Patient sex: M
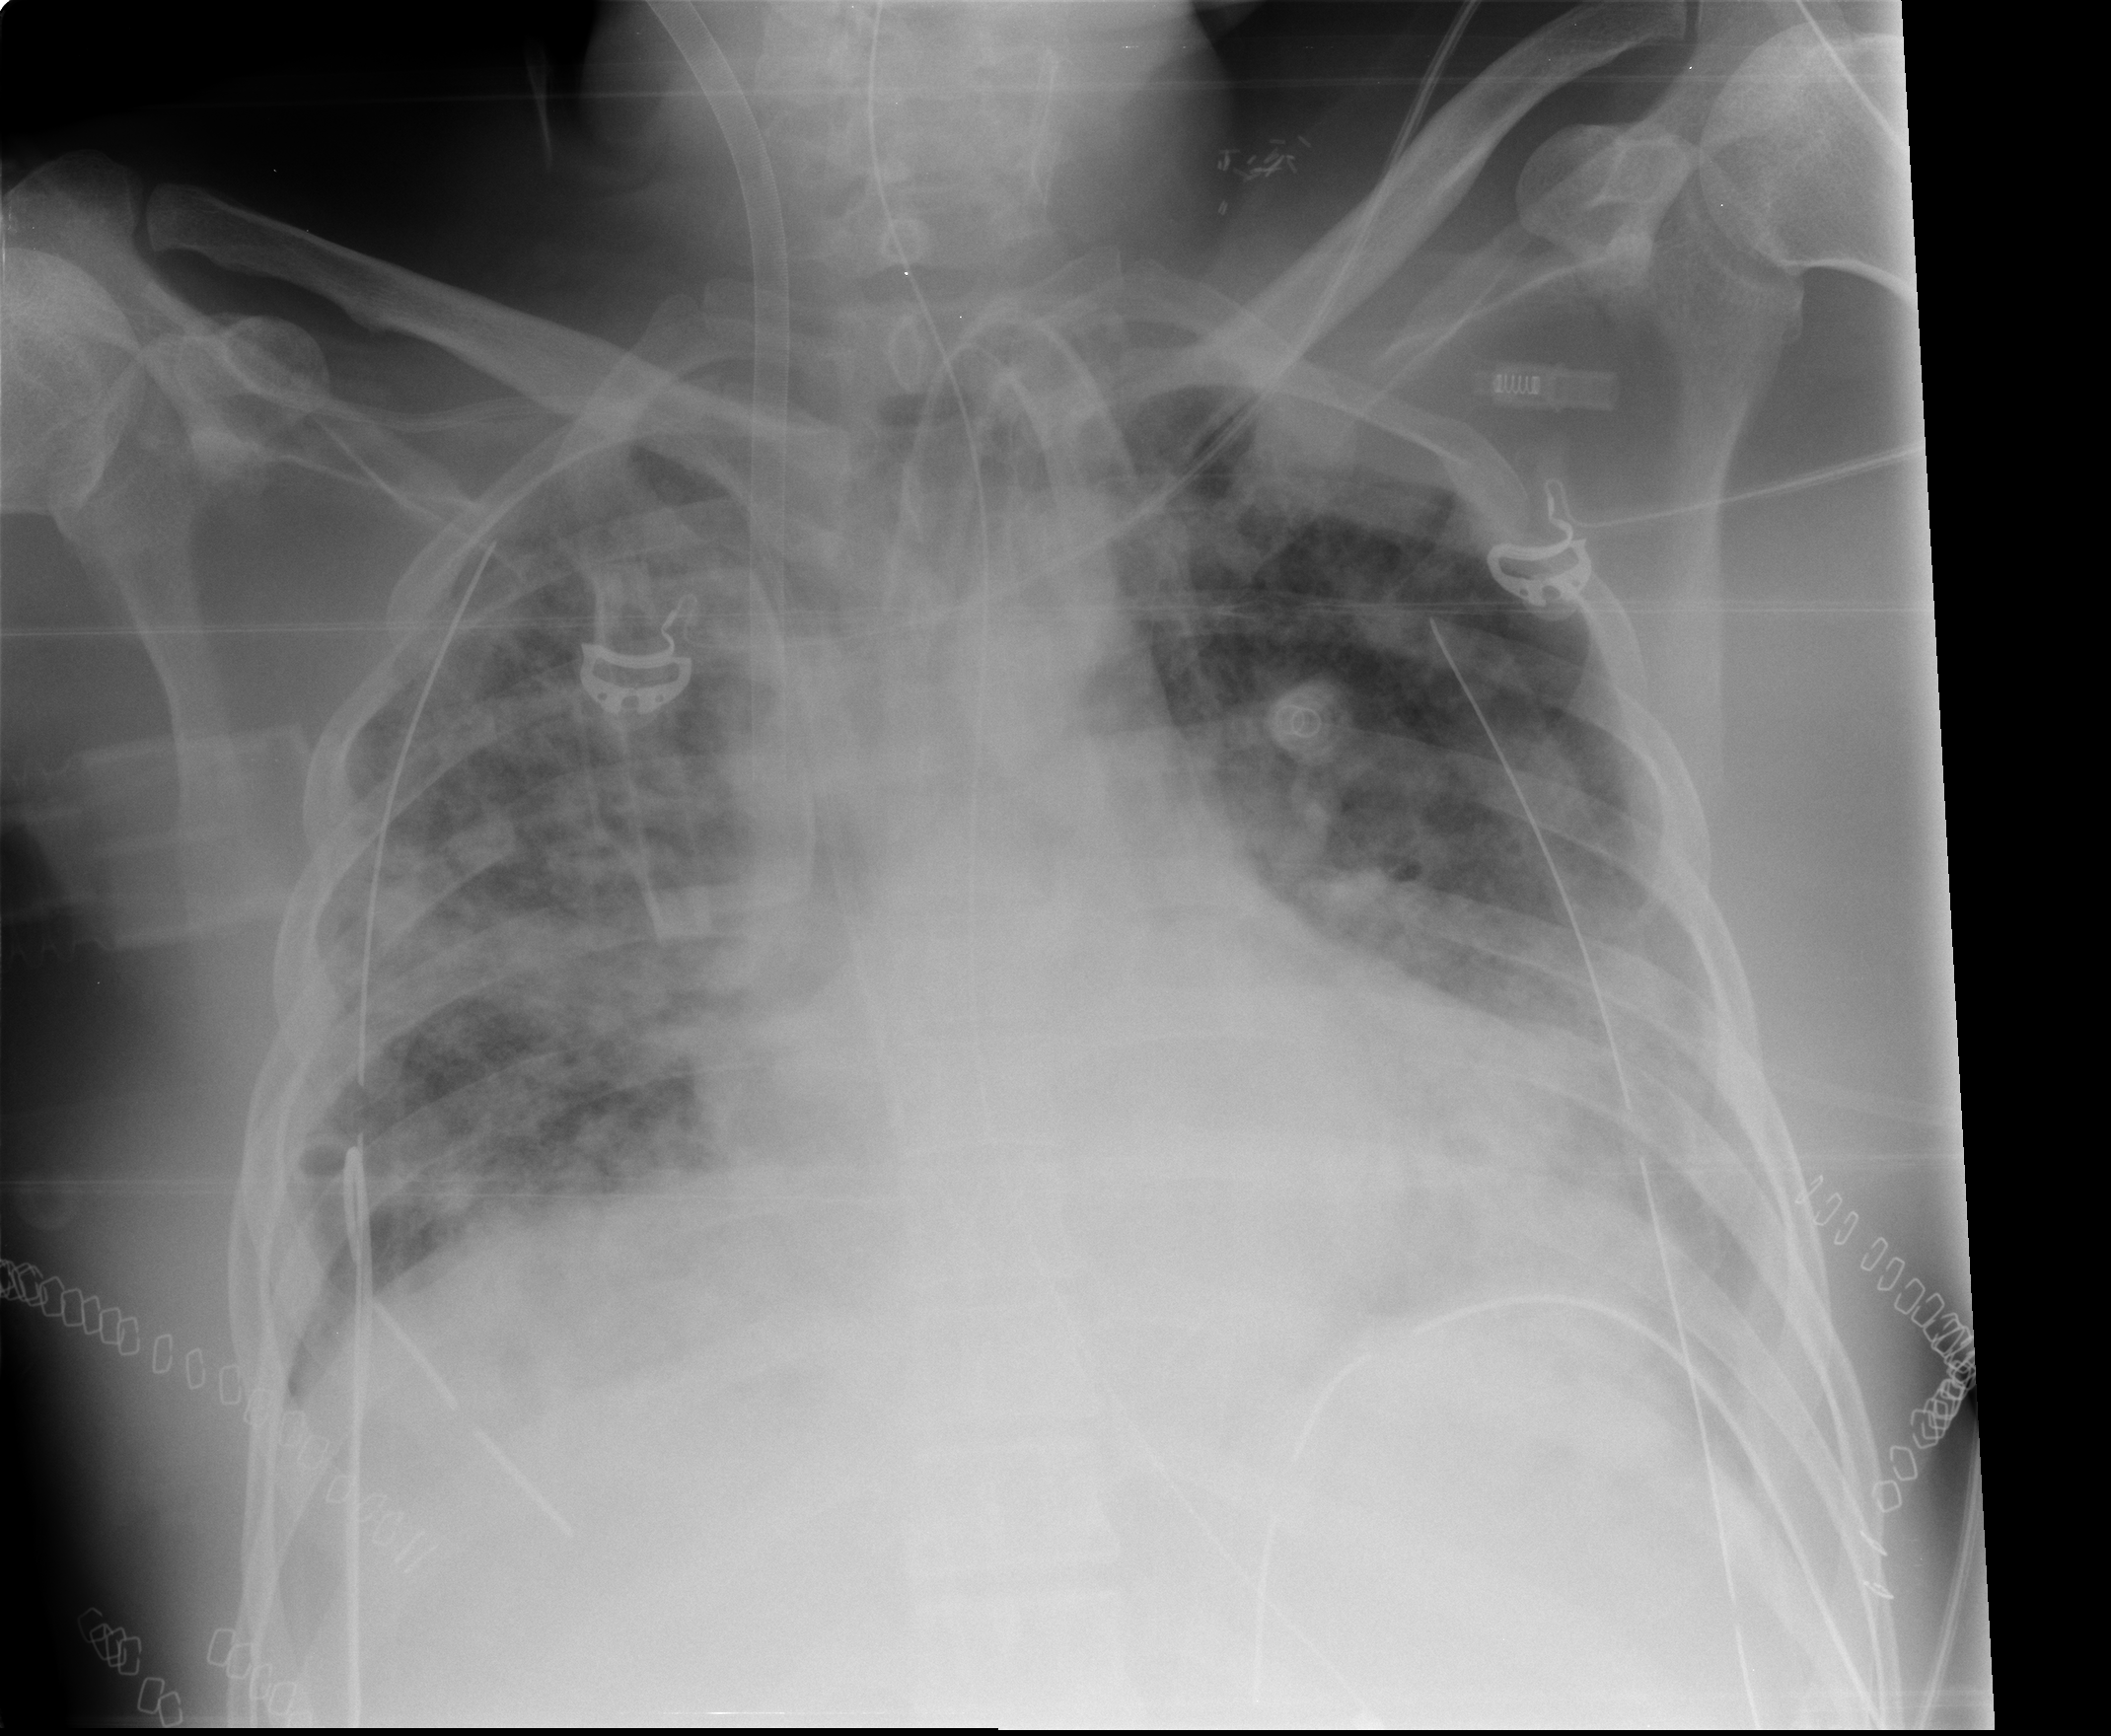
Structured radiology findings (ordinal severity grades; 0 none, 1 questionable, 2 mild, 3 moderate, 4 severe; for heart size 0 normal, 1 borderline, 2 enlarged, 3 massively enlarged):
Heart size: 2
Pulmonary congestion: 2
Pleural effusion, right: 0
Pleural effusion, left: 2
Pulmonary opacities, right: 3
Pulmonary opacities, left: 3
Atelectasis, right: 2
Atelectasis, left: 2